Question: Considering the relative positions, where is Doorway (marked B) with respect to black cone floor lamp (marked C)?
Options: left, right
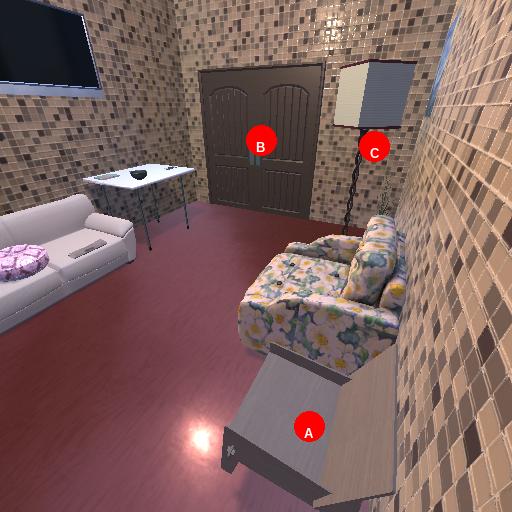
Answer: left